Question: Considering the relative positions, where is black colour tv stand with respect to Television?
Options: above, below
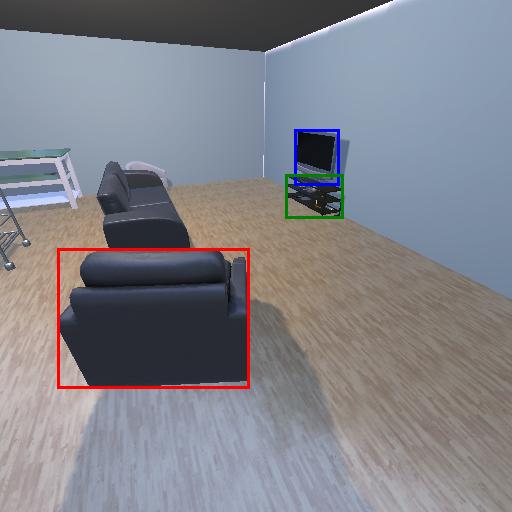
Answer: above